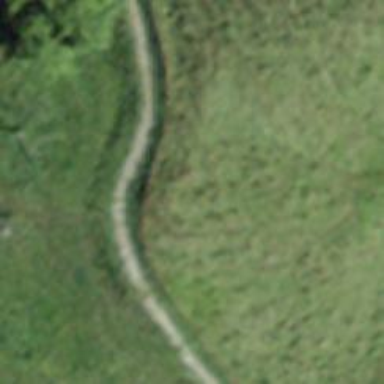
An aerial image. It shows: Steep path.